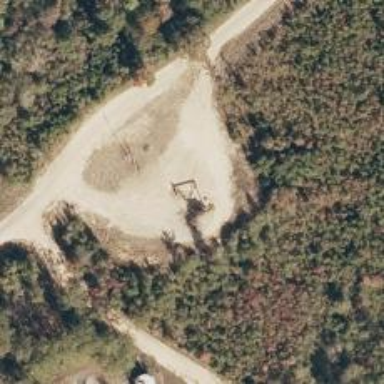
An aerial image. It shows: Petroleum well.